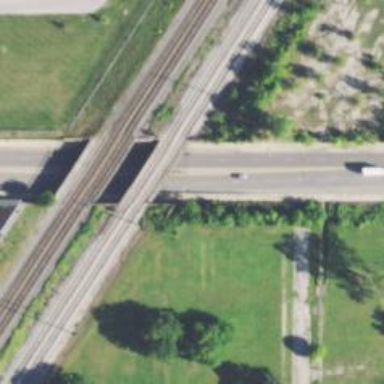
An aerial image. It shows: Railway bridge over siding.